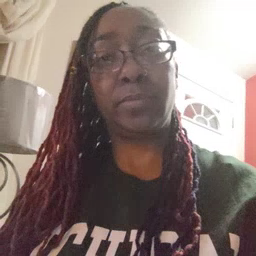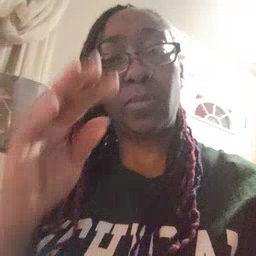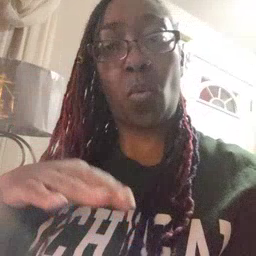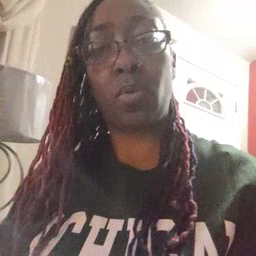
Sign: on